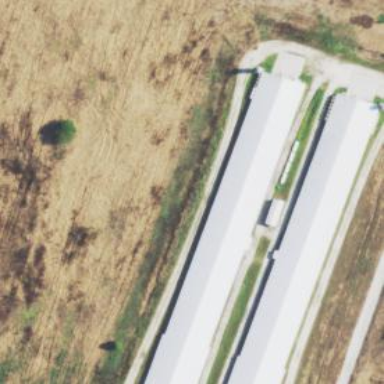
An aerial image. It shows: Farm auxiliary building.